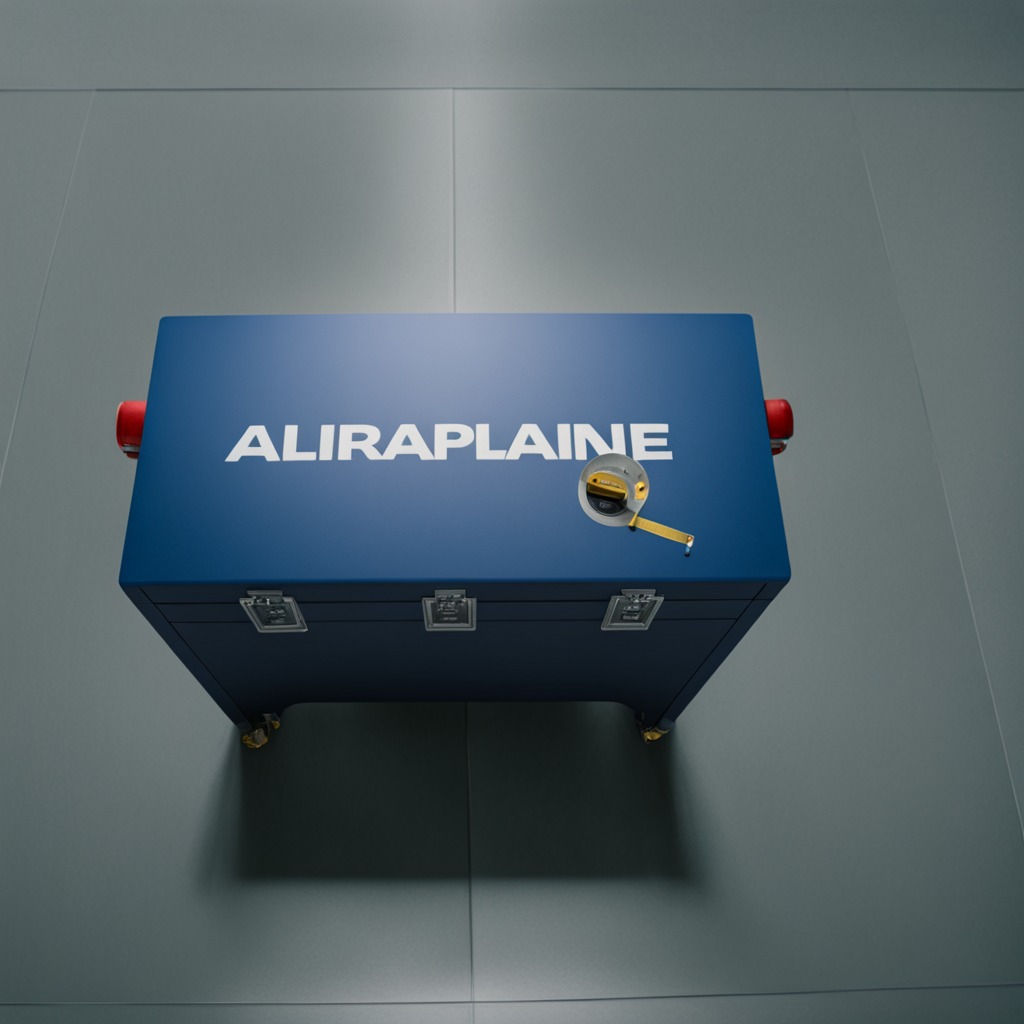
A measuring tape is lying on the toolbox surface.